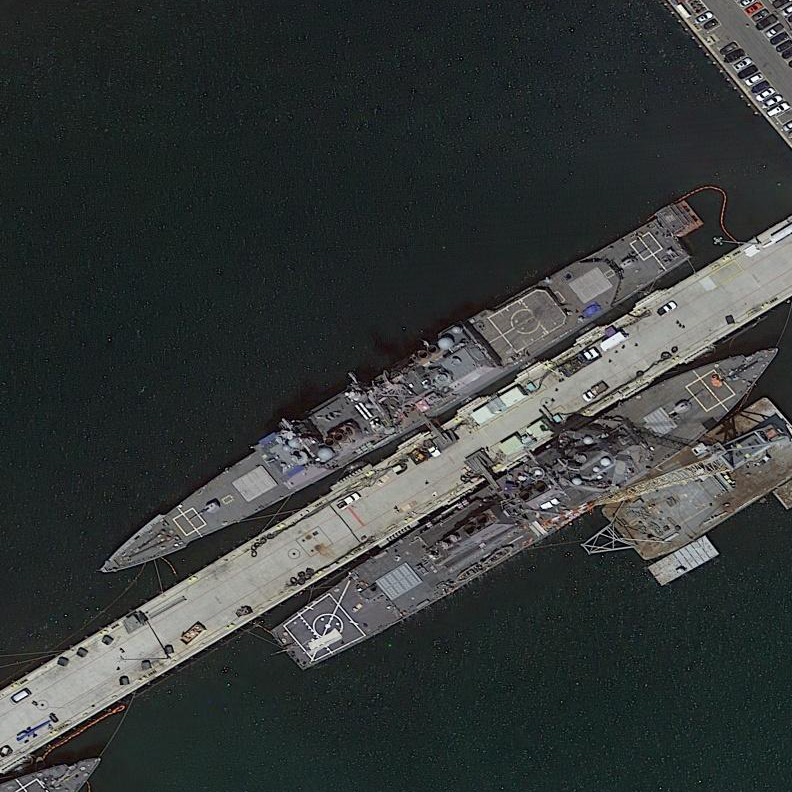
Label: cruiser